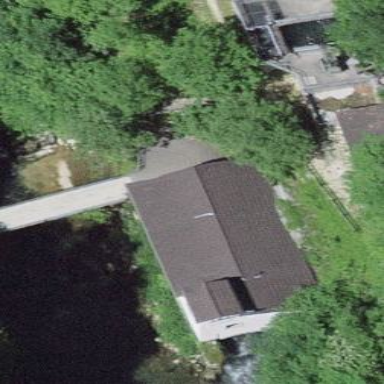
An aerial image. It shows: Building with hydro power generator.